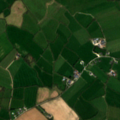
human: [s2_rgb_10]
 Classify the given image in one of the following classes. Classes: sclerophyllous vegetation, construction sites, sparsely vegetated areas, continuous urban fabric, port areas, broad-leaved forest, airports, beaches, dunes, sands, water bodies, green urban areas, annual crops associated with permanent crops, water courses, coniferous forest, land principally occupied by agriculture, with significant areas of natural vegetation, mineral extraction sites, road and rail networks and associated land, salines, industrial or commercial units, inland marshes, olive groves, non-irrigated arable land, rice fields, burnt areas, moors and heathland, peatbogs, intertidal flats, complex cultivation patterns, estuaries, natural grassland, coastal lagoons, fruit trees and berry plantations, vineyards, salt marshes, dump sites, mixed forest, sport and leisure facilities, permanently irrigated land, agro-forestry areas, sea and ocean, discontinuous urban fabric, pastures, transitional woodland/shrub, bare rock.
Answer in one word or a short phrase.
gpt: pastures, complex cultivation patterns